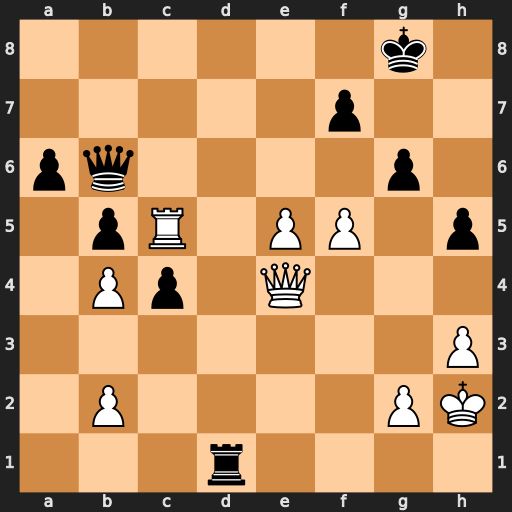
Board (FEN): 6k1/5p2/pq4p1/1pR1PP1p/1Pp1Q3/7P/1P4PK/3r4
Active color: w
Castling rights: -
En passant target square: -
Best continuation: Qa8+ Rd8 Rc8 Rxc8 Qxc8+